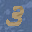
Label: 3